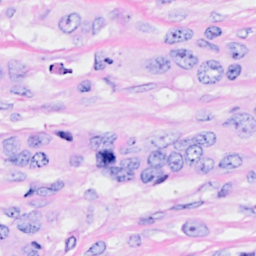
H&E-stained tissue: Breast